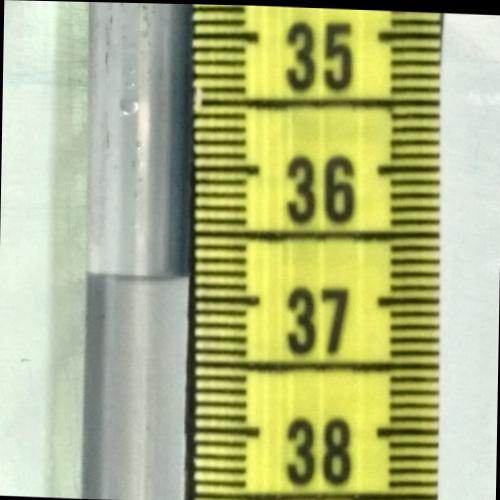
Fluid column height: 36.8 cm